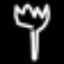
Label: fork